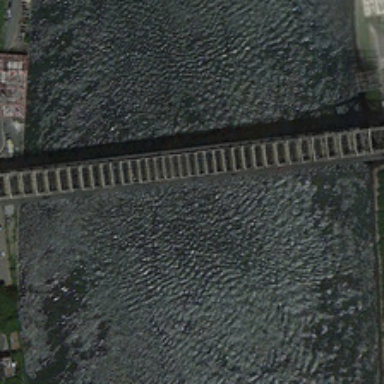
A long bridge is between the two mountains .